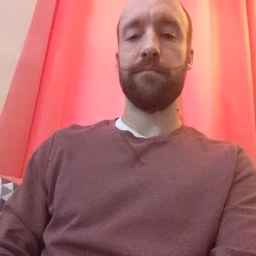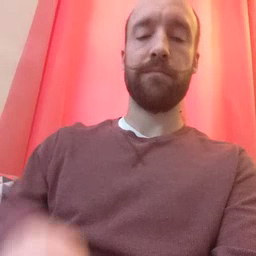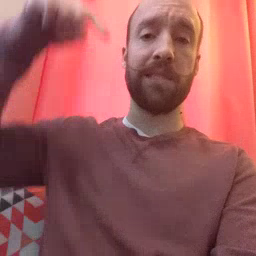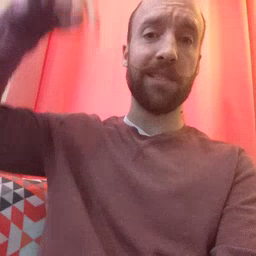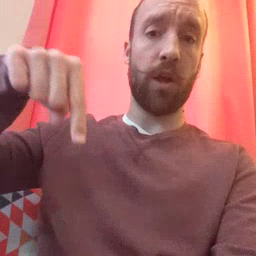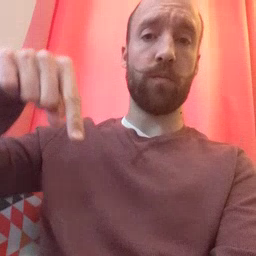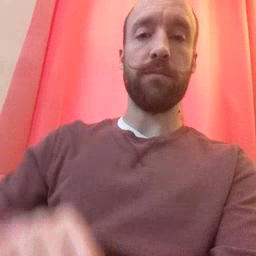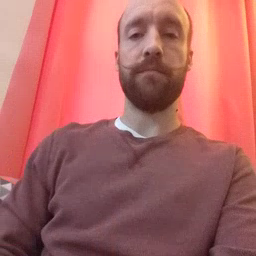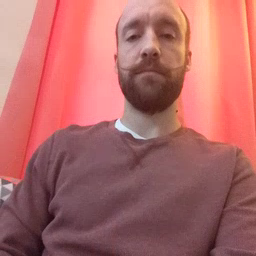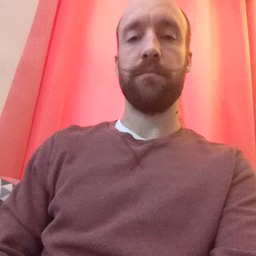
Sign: down